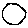
Label: circle